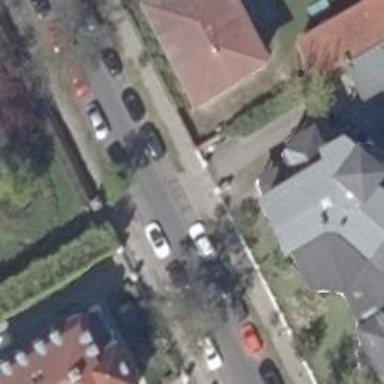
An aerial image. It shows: Residential road with asphalt surface and sidewalks on both sides covered with sett.